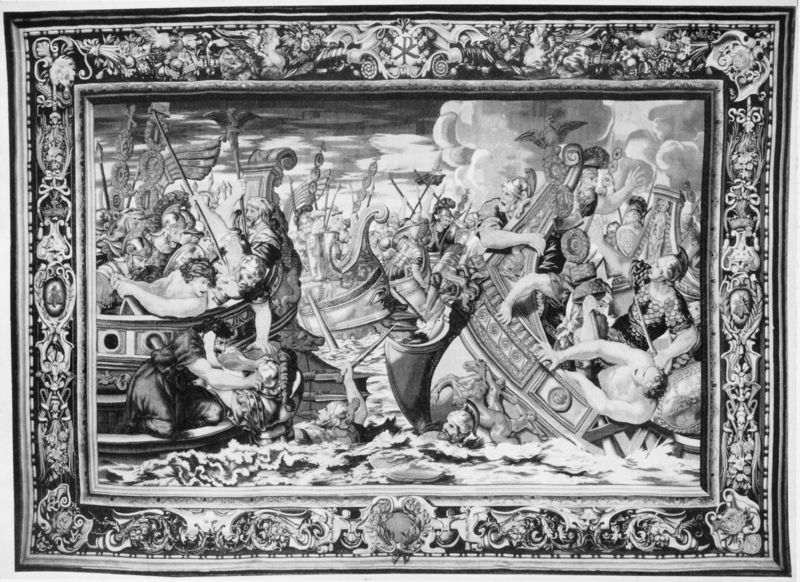
Titel: Teppichzyklus: Geschichte von „Konstantin der Große“
Künstler: Peter Paul Rubens
Schlagwörter: feuer, kampf, mann, frau, teppich, rauch, pferd, schiffe, untergang, unwetter, gobelin, ornamente, seeschlacht, ertrinkender, sehschlacht